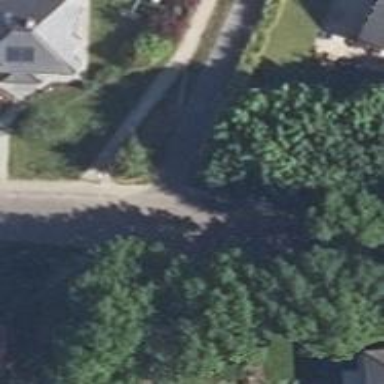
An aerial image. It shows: Smooth asphalt road in residential area.